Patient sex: F
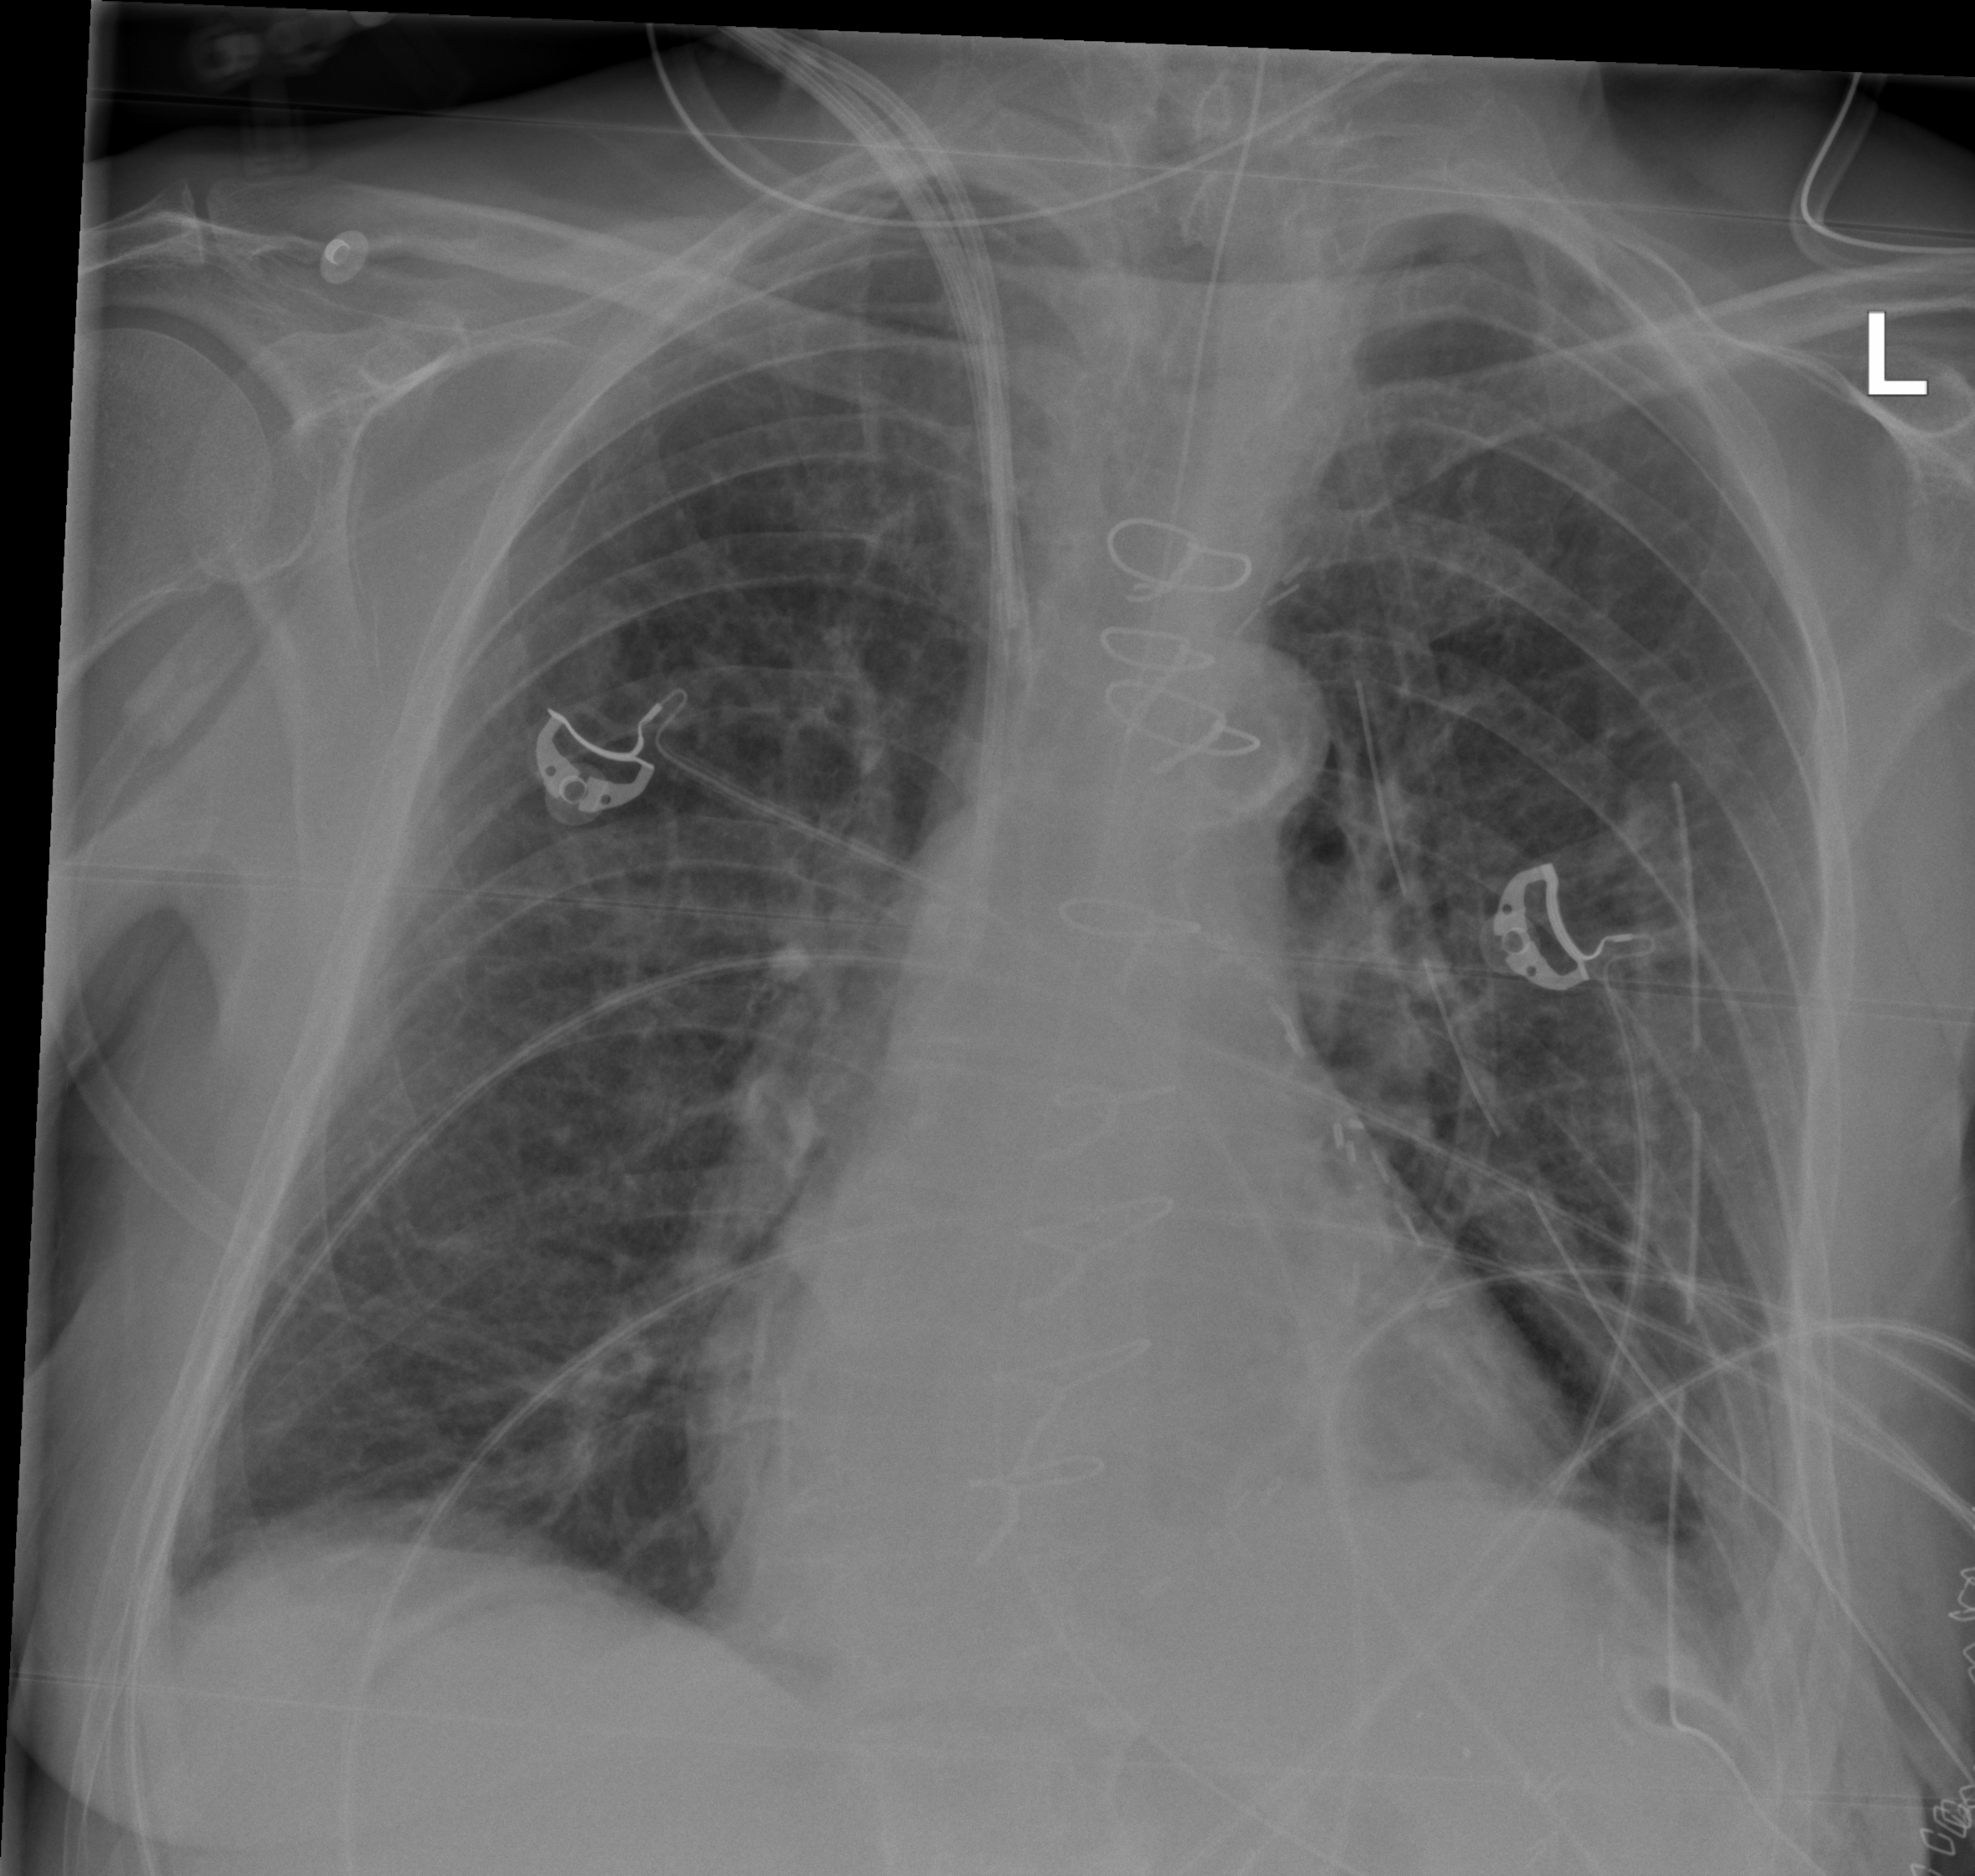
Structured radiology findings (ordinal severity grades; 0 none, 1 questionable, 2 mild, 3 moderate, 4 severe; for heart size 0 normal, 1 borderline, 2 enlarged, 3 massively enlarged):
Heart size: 0
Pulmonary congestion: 0
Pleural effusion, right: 0
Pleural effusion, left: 0
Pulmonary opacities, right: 0
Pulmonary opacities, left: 0
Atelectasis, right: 2
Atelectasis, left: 2